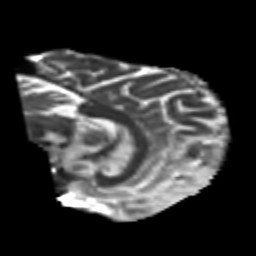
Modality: T2w
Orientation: sagittal
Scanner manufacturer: siemens
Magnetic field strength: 3 T
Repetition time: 6.8 s
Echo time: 0.093 s